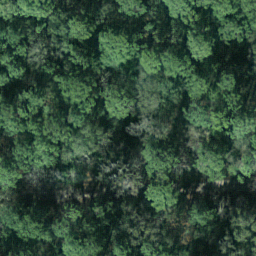
Label: forest